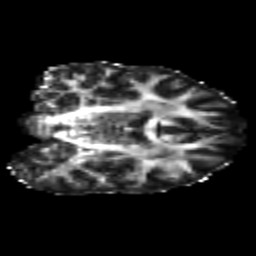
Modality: FA
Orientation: coronal
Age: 24
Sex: female
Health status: healthy
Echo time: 0.074 s